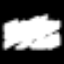
Label: angel